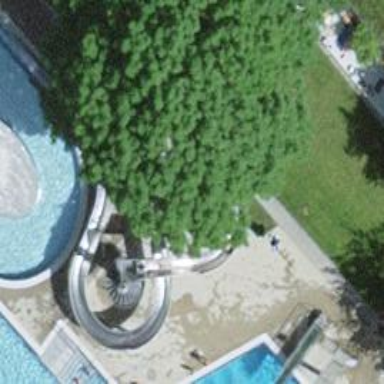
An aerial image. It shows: Water slide attraction.